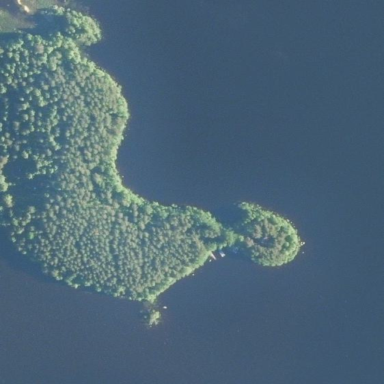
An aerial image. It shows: Islet.